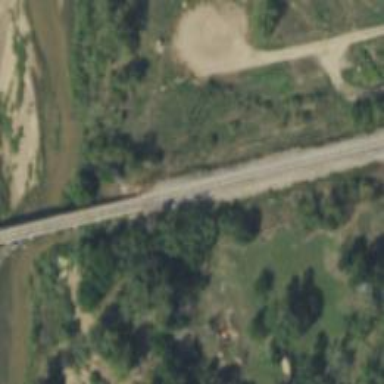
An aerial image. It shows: Viaduct bridge over railway tracks.